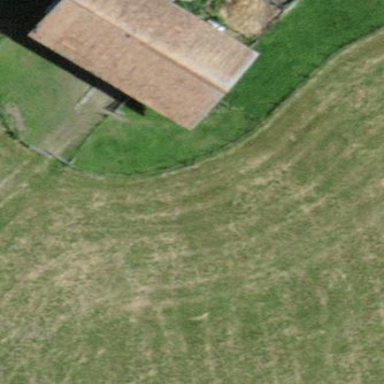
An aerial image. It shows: Rural barn.